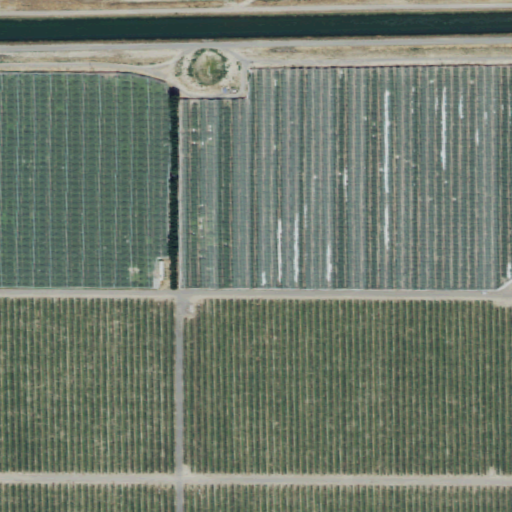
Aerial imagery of slope(s) in Washington named Wahluke Slope containing cultivated crops, medium intensity development, open development, and low intensity development